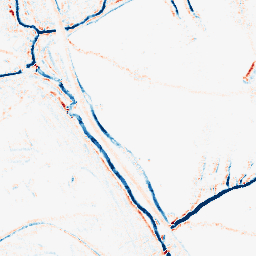
Category: morphological
Decomposition family: morphological_ellipse
Decomposition parameters: operation: average
width: 5
height: 5
Upsampling method: cubic_catmull_rom
Upsampling parameters: scale: 4
Upsampling scale: 4